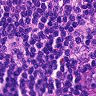
Metastatic tissue present: no